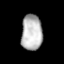
Tissue: lung
Cell type: Epithelial cells
Senescence score: 0.1245
Nuclear area (px): 730
Mean DAPI intensity: 185.147